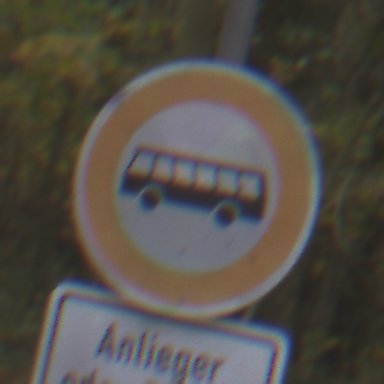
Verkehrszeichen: VerbotKraftomnibusse
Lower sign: PersonengruppenFrei2
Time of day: MorningAfternoon
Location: Outdoor (Nature)
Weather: Overcast
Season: Autumn
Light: Natural